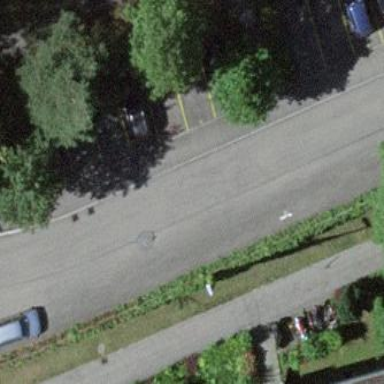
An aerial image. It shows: Parking available on the street side.